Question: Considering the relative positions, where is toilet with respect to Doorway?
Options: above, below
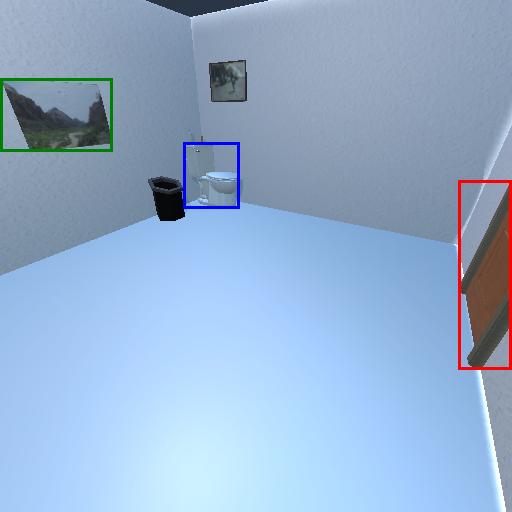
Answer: above